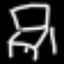
Label: chair